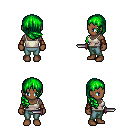
a pixel art fantasy rpg character, female body template, human, dark skin, white pirate shirt, teal pants, green right-swept hairstyle, leather bracers, dagger, four views (front, back, left, right), 2x2 character sprite sheet, small pixel art, hard edges, no anti-aliasing